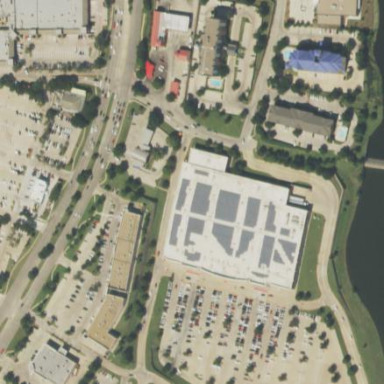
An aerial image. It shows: Retail building housing supermarket.